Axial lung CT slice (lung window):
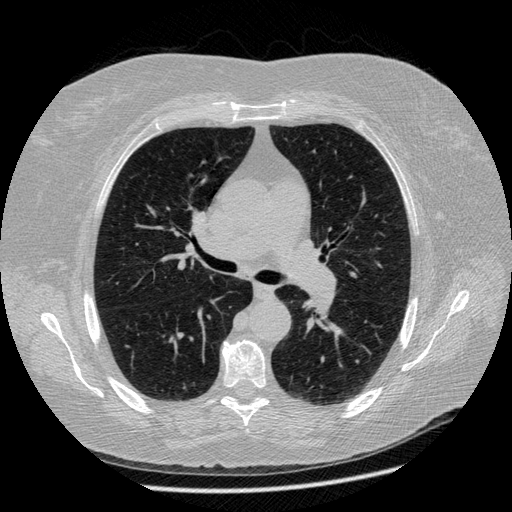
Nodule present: no